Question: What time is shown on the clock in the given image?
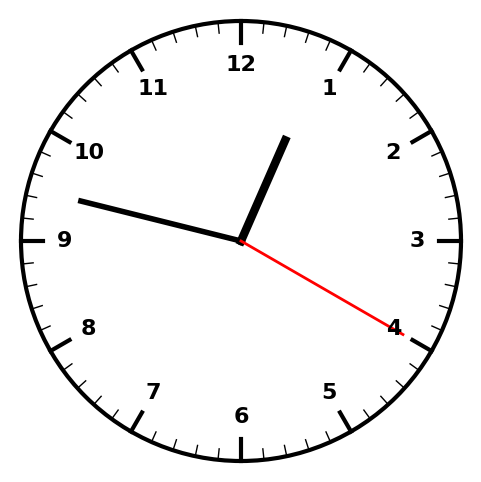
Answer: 12:47:20